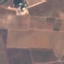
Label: PermanentCrop